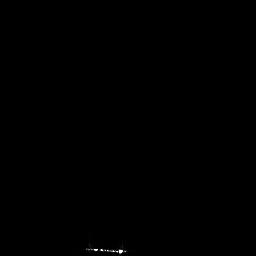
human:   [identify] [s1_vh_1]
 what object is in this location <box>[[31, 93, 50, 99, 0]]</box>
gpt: <ref>1 medium ship at the bottom</ref>